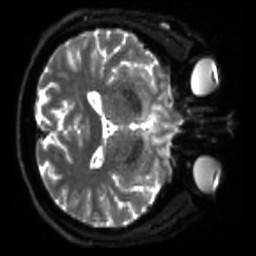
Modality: sbref
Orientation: axial
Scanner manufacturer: siemens
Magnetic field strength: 3 T
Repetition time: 4 s
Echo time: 0.0594 s